Question: I try to have 2 blocks of text side by side. Can you help me?
Something like this:

If the page is resized, I would like the 2 blocks to be centered. I was not able to have my blocks side by side.
I create a jsFiddle here as a starting point: <URL>
Thanks.
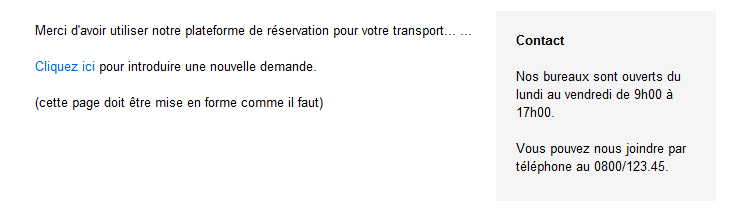
Answer: Float the div and wrap them to be centered: <URL>